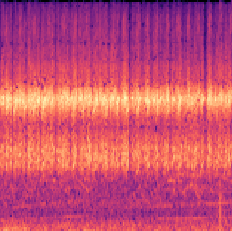
Sound class: Frog